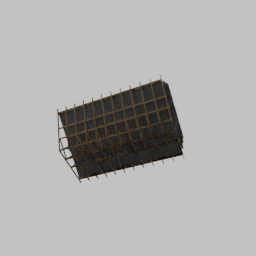
Label: architecture